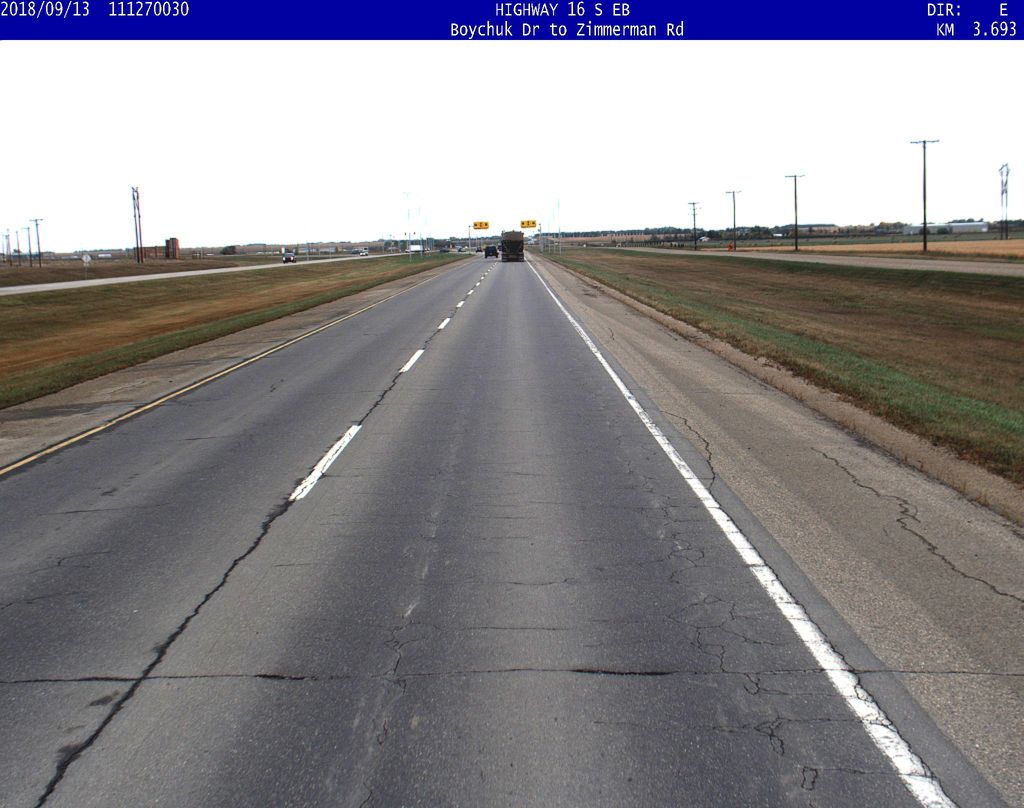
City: saskatoon